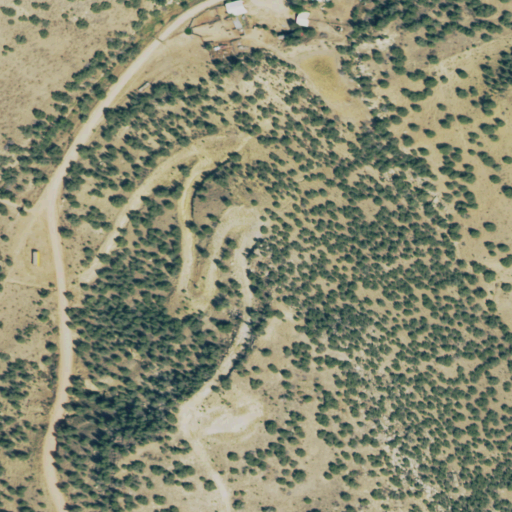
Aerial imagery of mountain in Colorado named Dave Wright Hill containing shrub, open development, grassland, low intensity development, and medium intensity development